Question: I'm just taking the first look at gnuplot today and using the histogram example, I wanted to build a small example as from the tutorial, only I changed the input numbers from 50,000 something to 100-range and it is not visualized correctly.
Here's the dat file
'''
Region Denmark Netherlands Norway Sweden
<PHONE> 500 400 300 200
'''
And this is the gnuplot script
'''
set terminal pngcairo
set output 'histograms.2.png'
set boxwidth 0.9 absolute
set style fill solid 1.00 border lt -1
set key inside right top vertical Right noreverse noenhanced autotitles nobox
set style histogram clustered gap 5 title offset character 0, 0, 0
set datafile missing '-'
set style data histograms
set xtics border in scale 0,0 nomirror rotate by -45 offset character 0, 0, 0
set xtics norangelimit font ",8"
set xtics ()
set title "US immigration from Northern Europe
(same plot with larger gap between clusters)"
set yrange [ 0.00000 : 3000. ] noreverse nowriteback
i = 22
plot 'immigration.dat' using 1:xtic(1) ti col, '' u 2 ti col, '' u 3 ti col, '' u 4 ti col
'''
As seen in here:

the first column is wrongly visualized. any ideas?!
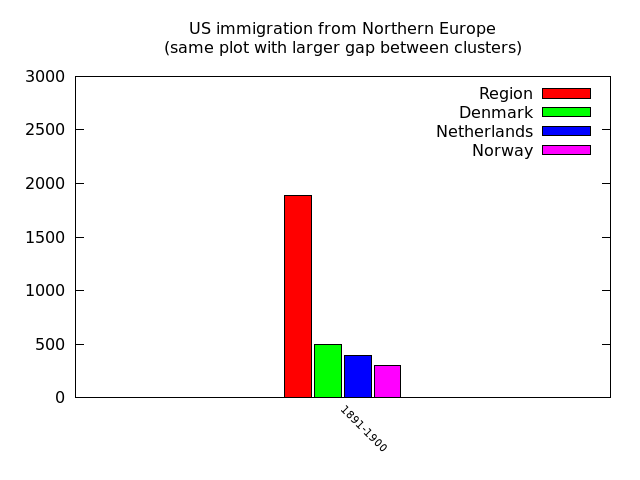
Answer: I think you want:
'''
plot 'immigration.dat' using 2:xtic(1) ti col, '' u 3 ti col, '' u 4 ti col, '' u 5 ti col
'''
In your version, gnuplot is interpreting the data in the first column ('<PHONE>') as a number ('1891'). You can also see this by carefully looking at the key -- The red bar corresponds to 'Region'.